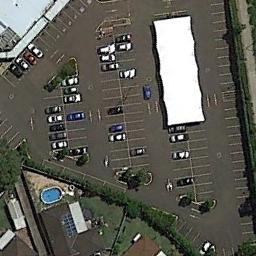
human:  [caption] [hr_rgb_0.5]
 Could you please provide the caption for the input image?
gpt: The parking lot has some parked cars and a white building is also in the parking lot .

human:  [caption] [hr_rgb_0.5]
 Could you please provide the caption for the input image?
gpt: There are many different colored cars in the parking lot .

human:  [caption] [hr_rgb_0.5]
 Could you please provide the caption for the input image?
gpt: The parking lot is next to some buildings .

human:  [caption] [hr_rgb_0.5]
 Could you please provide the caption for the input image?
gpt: About half of the parking space in the parking lot is occupied .

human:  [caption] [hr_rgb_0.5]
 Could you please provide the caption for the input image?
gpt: There are some cars and a white building on the parking lot .